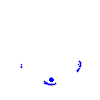
Particle: pion